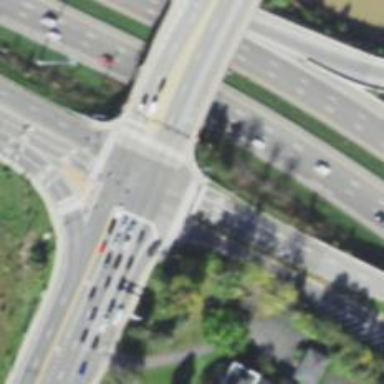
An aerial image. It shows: Marked road crossing.